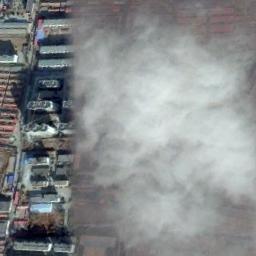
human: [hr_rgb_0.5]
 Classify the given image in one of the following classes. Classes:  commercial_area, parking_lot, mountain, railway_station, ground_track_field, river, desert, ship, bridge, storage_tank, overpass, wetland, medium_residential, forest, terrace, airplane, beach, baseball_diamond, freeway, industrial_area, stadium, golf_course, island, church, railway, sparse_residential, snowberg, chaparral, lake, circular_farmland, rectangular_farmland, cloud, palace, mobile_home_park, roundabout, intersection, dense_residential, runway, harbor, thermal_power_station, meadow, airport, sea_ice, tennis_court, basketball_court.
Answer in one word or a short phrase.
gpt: cloud